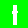
Digit: 1